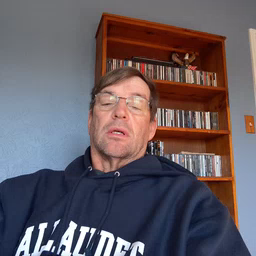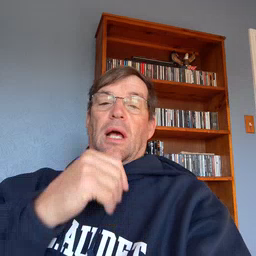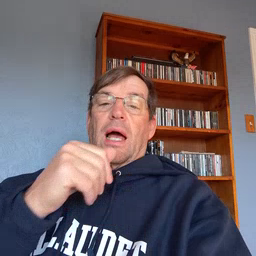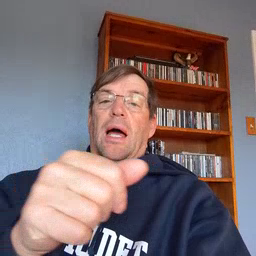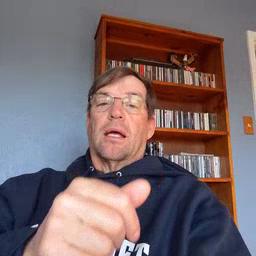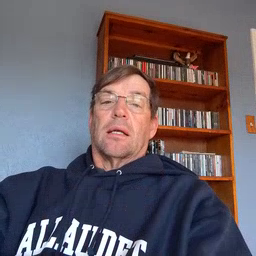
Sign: hide